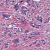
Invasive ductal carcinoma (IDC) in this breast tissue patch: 1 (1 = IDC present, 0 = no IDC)